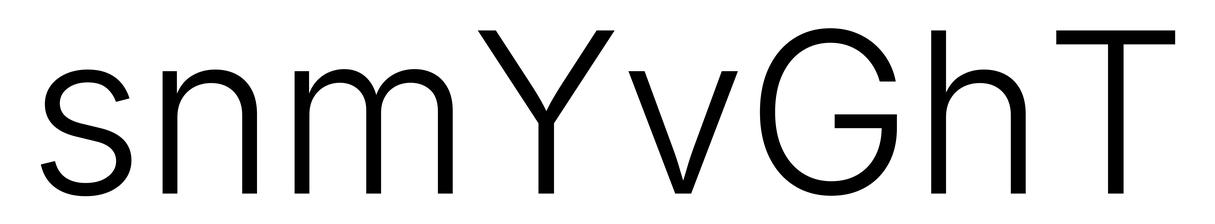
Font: Inter_Light